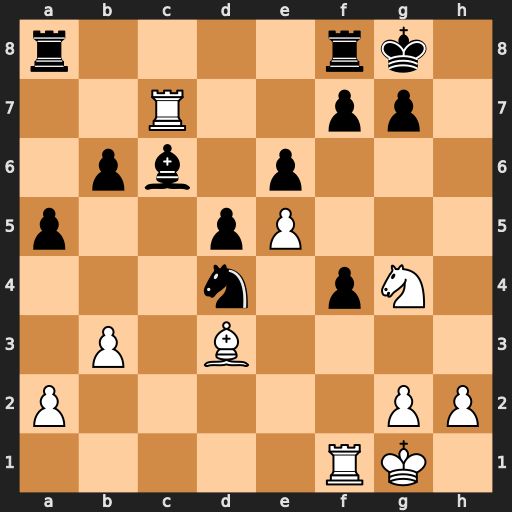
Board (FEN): r4rk1/2R2pp1/1pb1p3/p2pP3/3n1pN1/1P1B4/P5PP/5RK1
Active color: w
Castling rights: -
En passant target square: -
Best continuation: Rxf4 Rac8 Rxc8 Rxc8 Rxd4